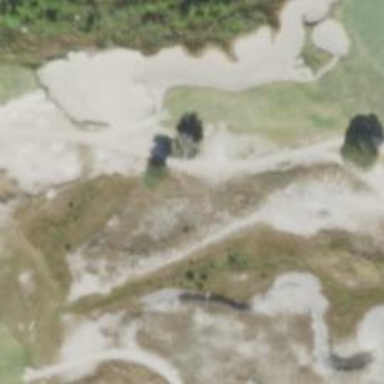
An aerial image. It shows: Sandy area is golf bunker.